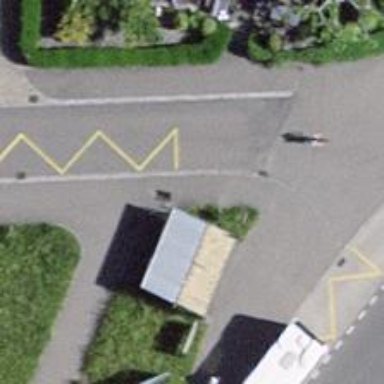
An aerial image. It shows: Bus stop with designated stop position for public transport.